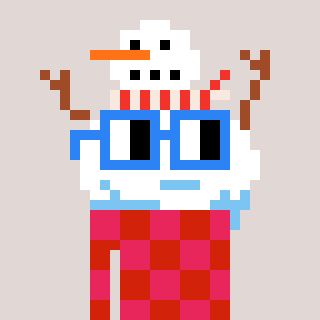
a pixel art character with square blue glasses, a snowman-shaped head and a red-colored body on a warm background